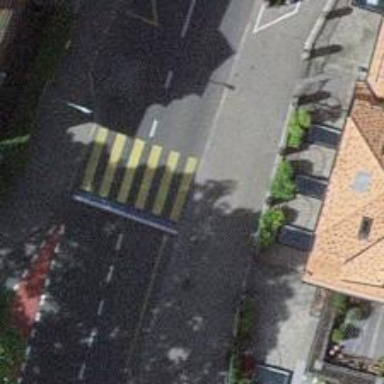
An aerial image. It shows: Kerb barrier.